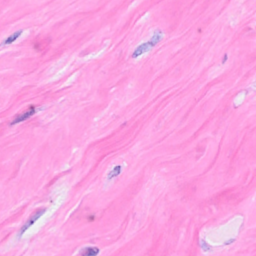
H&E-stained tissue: Breast